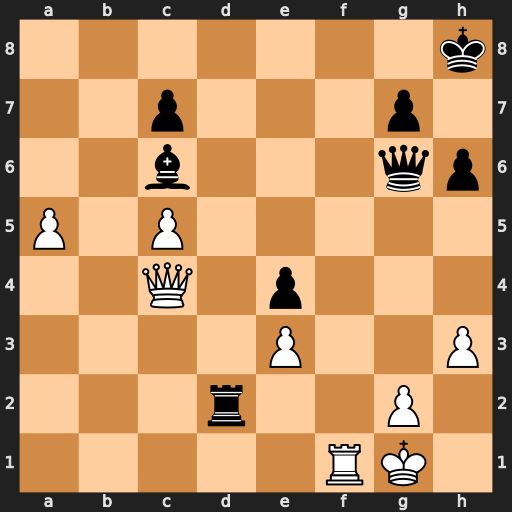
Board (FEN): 7k/2p3p1/2b3qp/P1P5/2Q1p3/4P2P/3r2P1/5RK1
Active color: w
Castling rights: -
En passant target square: -
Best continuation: Rf8+ Kh7 Qg8#